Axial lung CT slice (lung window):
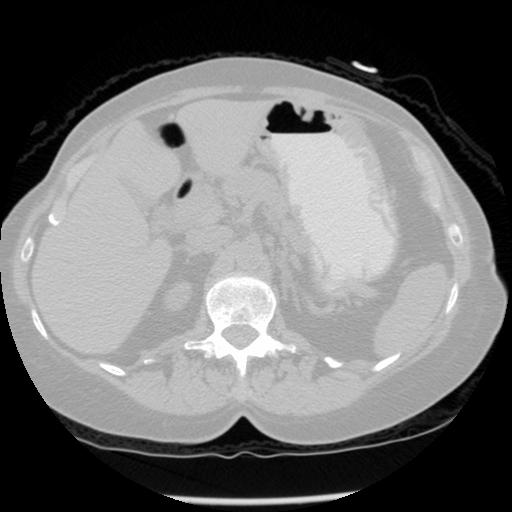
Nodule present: no